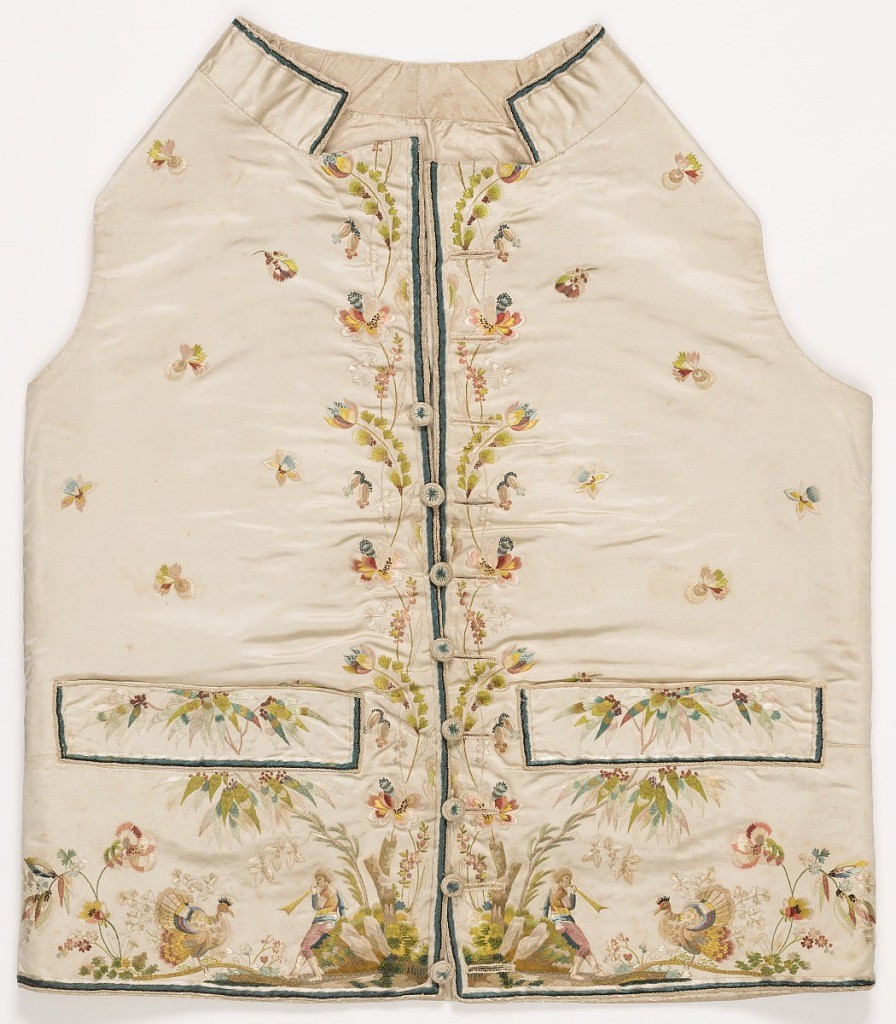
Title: Waistcoat
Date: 1780–95
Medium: silk Technique: embroidered in satin, stem and knot stitches on 7&1 satin weave foundation
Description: White silk satin waistcoat with white silk plain weave back; with standing collar and straight hemline, pocket flaps and covered buttons. Embroidered with polychrome silks in fifty-three colors, with an over-all floral sprig, floral border at center front, and a design of a boy playing a horn with a turkey at the lower edge.